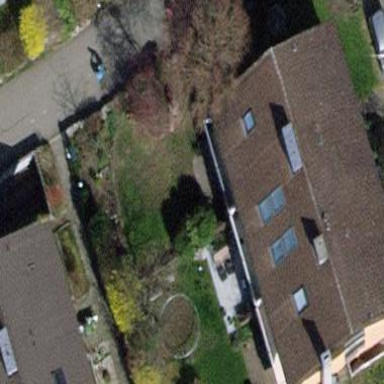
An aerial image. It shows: Terrace building.